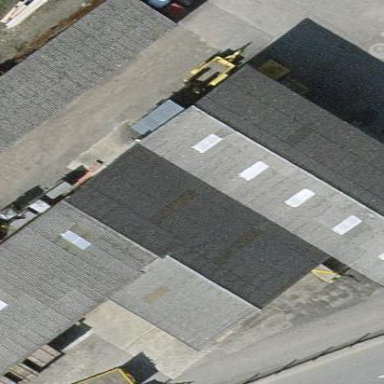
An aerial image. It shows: Industrial building.